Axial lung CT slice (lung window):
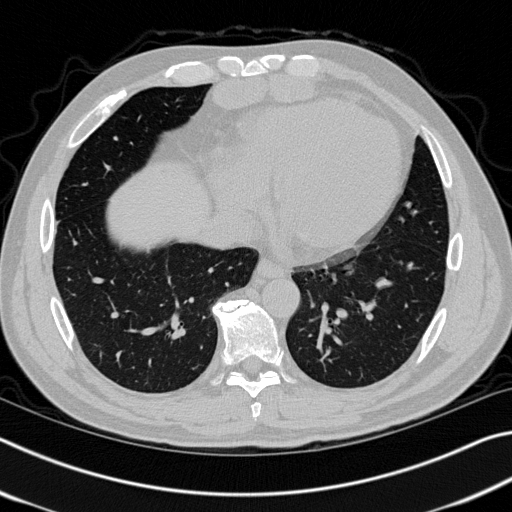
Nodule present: no